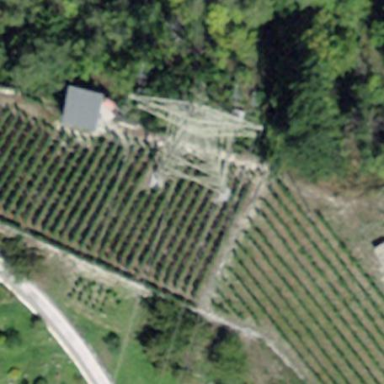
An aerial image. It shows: Vineyard where grapes are grown.